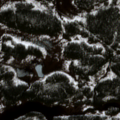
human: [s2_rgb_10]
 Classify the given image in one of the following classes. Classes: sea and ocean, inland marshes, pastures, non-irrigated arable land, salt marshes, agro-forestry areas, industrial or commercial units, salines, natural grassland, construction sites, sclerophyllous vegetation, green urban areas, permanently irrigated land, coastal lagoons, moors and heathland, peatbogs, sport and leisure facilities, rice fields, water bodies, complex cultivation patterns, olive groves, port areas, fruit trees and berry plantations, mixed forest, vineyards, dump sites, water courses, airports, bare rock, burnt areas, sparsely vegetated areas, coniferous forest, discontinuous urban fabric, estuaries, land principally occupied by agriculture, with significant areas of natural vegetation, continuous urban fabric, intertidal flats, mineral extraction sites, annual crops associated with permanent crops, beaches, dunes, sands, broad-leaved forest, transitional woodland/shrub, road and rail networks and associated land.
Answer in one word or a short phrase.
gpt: coniferous forest, transitional woodland/shrub, peatbogs